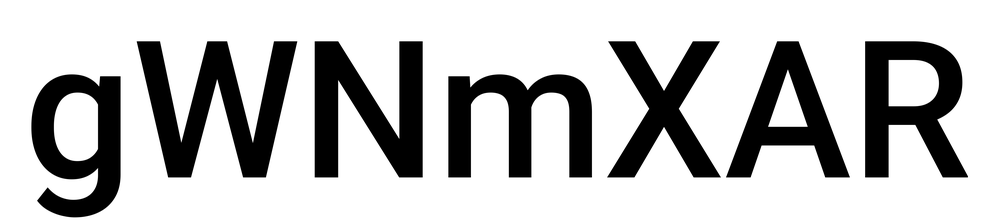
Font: Roboto_Medium